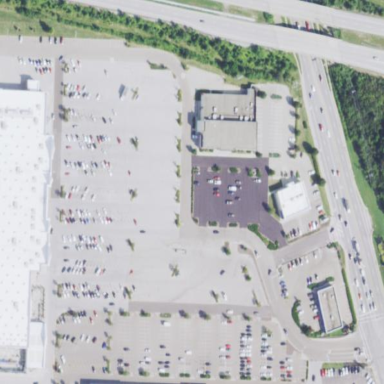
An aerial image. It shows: Retail area.